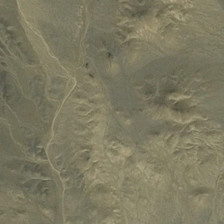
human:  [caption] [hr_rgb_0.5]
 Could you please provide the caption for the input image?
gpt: it is a large piece of desert .

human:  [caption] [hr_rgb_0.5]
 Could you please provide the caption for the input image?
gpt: it is a large piece of desert .

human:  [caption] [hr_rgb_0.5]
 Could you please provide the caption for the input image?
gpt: it is a large piece of desert .

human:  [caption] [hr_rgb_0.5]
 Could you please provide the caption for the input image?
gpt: it is a large piece of desert .

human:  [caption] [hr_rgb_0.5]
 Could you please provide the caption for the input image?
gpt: it is a large piece of desert .